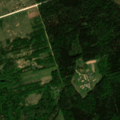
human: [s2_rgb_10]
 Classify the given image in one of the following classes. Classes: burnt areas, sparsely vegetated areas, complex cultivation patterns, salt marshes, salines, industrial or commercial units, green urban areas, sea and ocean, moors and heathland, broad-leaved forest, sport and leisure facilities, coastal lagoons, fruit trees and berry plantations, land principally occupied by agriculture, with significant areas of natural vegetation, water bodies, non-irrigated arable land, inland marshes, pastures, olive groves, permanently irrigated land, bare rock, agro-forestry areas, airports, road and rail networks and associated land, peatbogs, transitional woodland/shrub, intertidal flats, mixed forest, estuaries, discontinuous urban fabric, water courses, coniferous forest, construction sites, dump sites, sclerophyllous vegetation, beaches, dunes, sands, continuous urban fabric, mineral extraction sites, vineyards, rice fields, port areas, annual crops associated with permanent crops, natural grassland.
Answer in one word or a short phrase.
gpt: non-irrigated arable land, land principally occupied by agriculture, with significant areas of natural vegetation, coniferous forest, mixed forest, transitional woodland/shrub